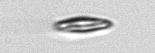
Label: pennate